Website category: university
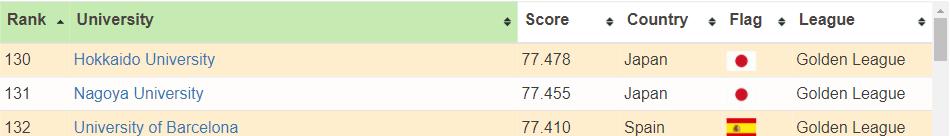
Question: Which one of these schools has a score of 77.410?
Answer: University of Barcelona

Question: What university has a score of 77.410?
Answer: University of Barcelona

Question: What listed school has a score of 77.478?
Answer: Hokkaido University

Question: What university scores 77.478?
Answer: Hokkaido University

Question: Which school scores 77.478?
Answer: Hokkaido University

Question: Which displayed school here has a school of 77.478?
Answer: Hokkaido University

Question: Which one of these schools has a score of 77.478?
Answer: Hokkaido University

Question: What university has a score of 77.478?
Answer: Hokkaido University

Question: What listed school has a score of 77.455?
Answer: Nagoya University

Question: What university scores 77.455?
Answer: Nagoya University

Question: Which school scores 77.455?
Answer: Nagoya University

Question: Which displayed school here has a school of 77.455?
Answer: Nagoya University

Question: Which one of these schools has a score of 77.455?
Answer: Nagoya University

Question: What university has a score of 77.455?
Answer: Nagoya University

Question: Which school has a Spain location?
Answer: University of Barcelona

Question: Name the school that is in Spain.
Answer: University of Barcelona

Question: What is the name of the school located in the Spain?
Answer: University of Barcelona

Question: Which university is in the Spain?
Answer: University of Barcelona

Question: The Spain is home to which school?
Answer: University of Barcelona

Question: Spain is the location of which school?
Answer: University of Barcelona